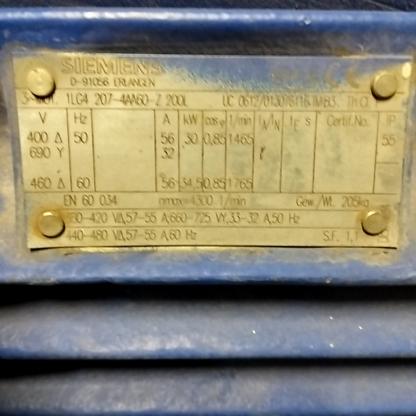
Klasa: tabliczka-znamionowa